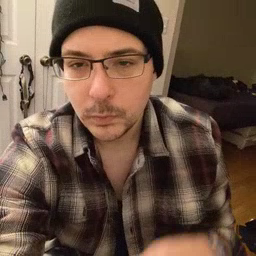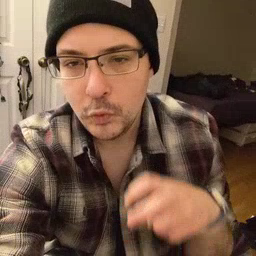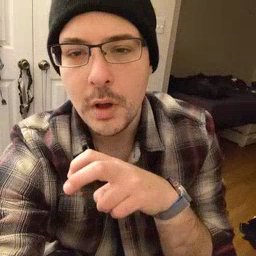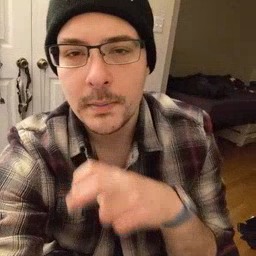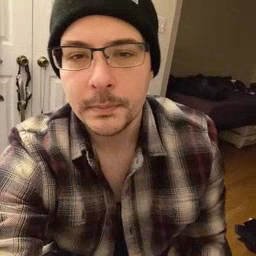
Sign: ride